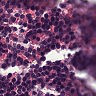
Metastatic tissue present: no